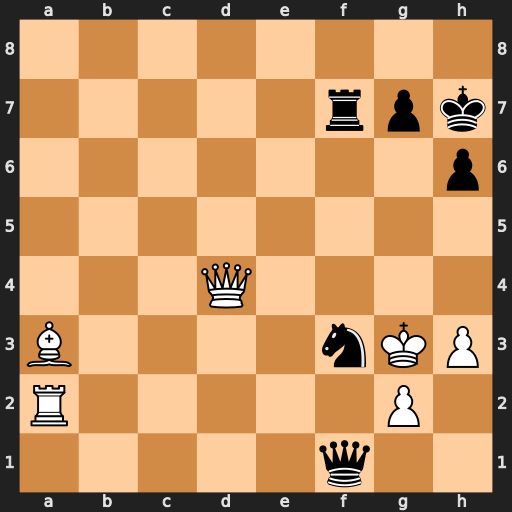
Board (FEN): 8/5rpk/7p/8/3Q4/B4nKP/R5P1/5q2
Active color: w
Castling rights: -
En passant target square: -
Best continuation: Qe4+ g6 gxf3